Question: I have a pandas DataFrame with index label named as 'RowNumber'.
'''
import pandas as pd
import matplotlib.pyplot as plt
df = pd.DataFrame(data=np.random.rand(5,3), index=np.arange(5), columns=['A', 'B', 'C'])
df.index.name='RowNumber'
df
Out[1]:
A B C
RowNumber
0 0.994063 0.068659 0.158425
1 0.116639 0.109248 0.160374
2 0.086689 0.269934 0.060204
3 0.794417 0.988650 0.306970
4 0.193915 0.230677 0.414131
'''
I plot a errorbar plot, with legend.
'''
df.plot(y='B', yerr='C', label='Test')
plt.legend(loc=0)
'''

But this changes the label/name of index_column to 'Test'.
'''
A B C
Test
0 0.994063 0.068659 0.158425
1 0.116639 0.109248 0.160374
2 0.086689 0.269934 0.060204
3 0.794417 0.988650 0.306970
4 0.193915 0.230677 0.414131
'''
Why ? I want to plot a dataframe, not change it.
This happens even with the simple line plot, not only errorplot, as long as one specify 'y=...' and 'label=...'.
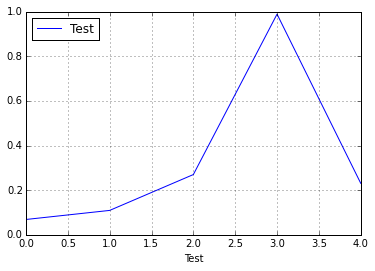
Answer: Setting the label parameter in the call to 'df.plot' alters the DataFrame's index name (<URL>:
'''
label = kwds.pop('label', label)
ser = frame[y]
ser.index.name = label
'''
You might want to raise this as <URL> in the call to 'plt.legend':
'''
df.plot(y='B', yerr='C')
plt.legend( ('Test',), loc=0 )
plt.show()
'''

This leaves 'df.index.name' unchanged.
'''
In [10]: df.index.name
Out[10]: 'RowNumber'
'''